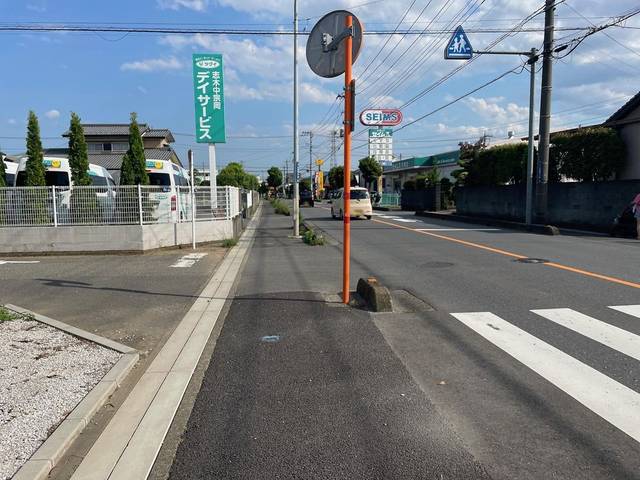
Region: Japan
Coordinates: 35.841, 139.5927